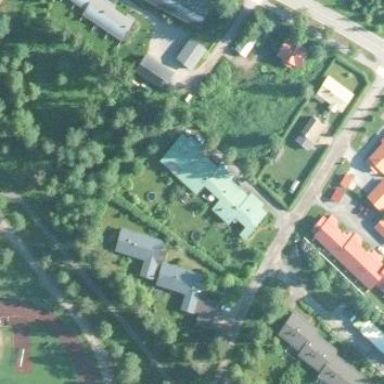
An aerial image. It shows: Terrace building.